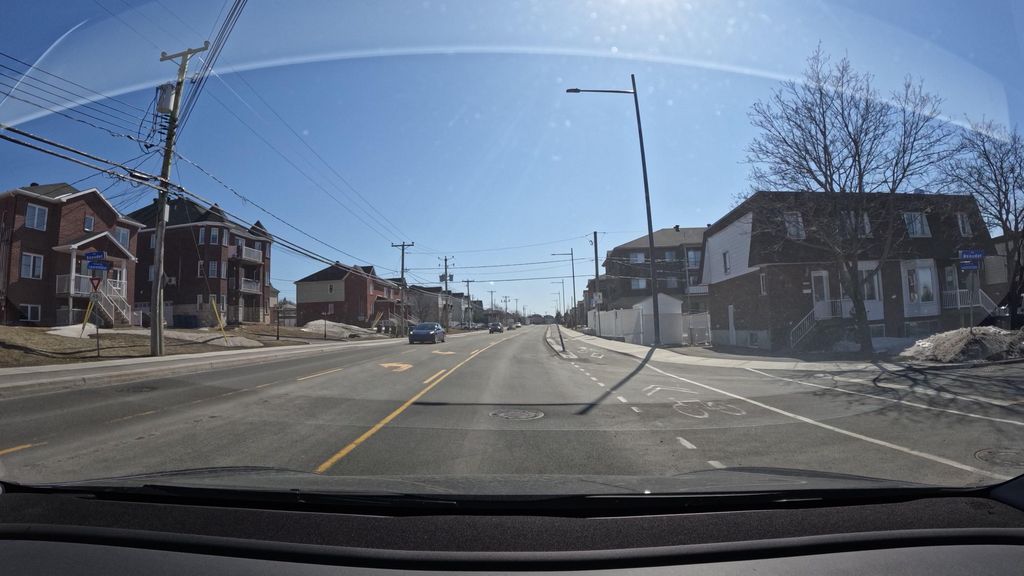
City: montreal